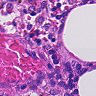
Metastatic tissue present: no